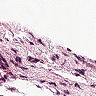
Metastatic tissue present: no